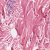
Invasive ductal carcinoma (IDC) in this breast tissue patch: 0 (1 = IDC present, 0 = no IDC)